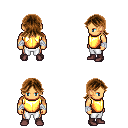
a pixel art fantasy rpg character, male body template, human, tanned skin, gold chest armor, white pants, brown loose hair, white cloth bandages, maroon shoes, four views (front, back, left, right), 2x2 character sprite sheet, small pixel art, hard edges, no anti-aliasing